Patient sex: M
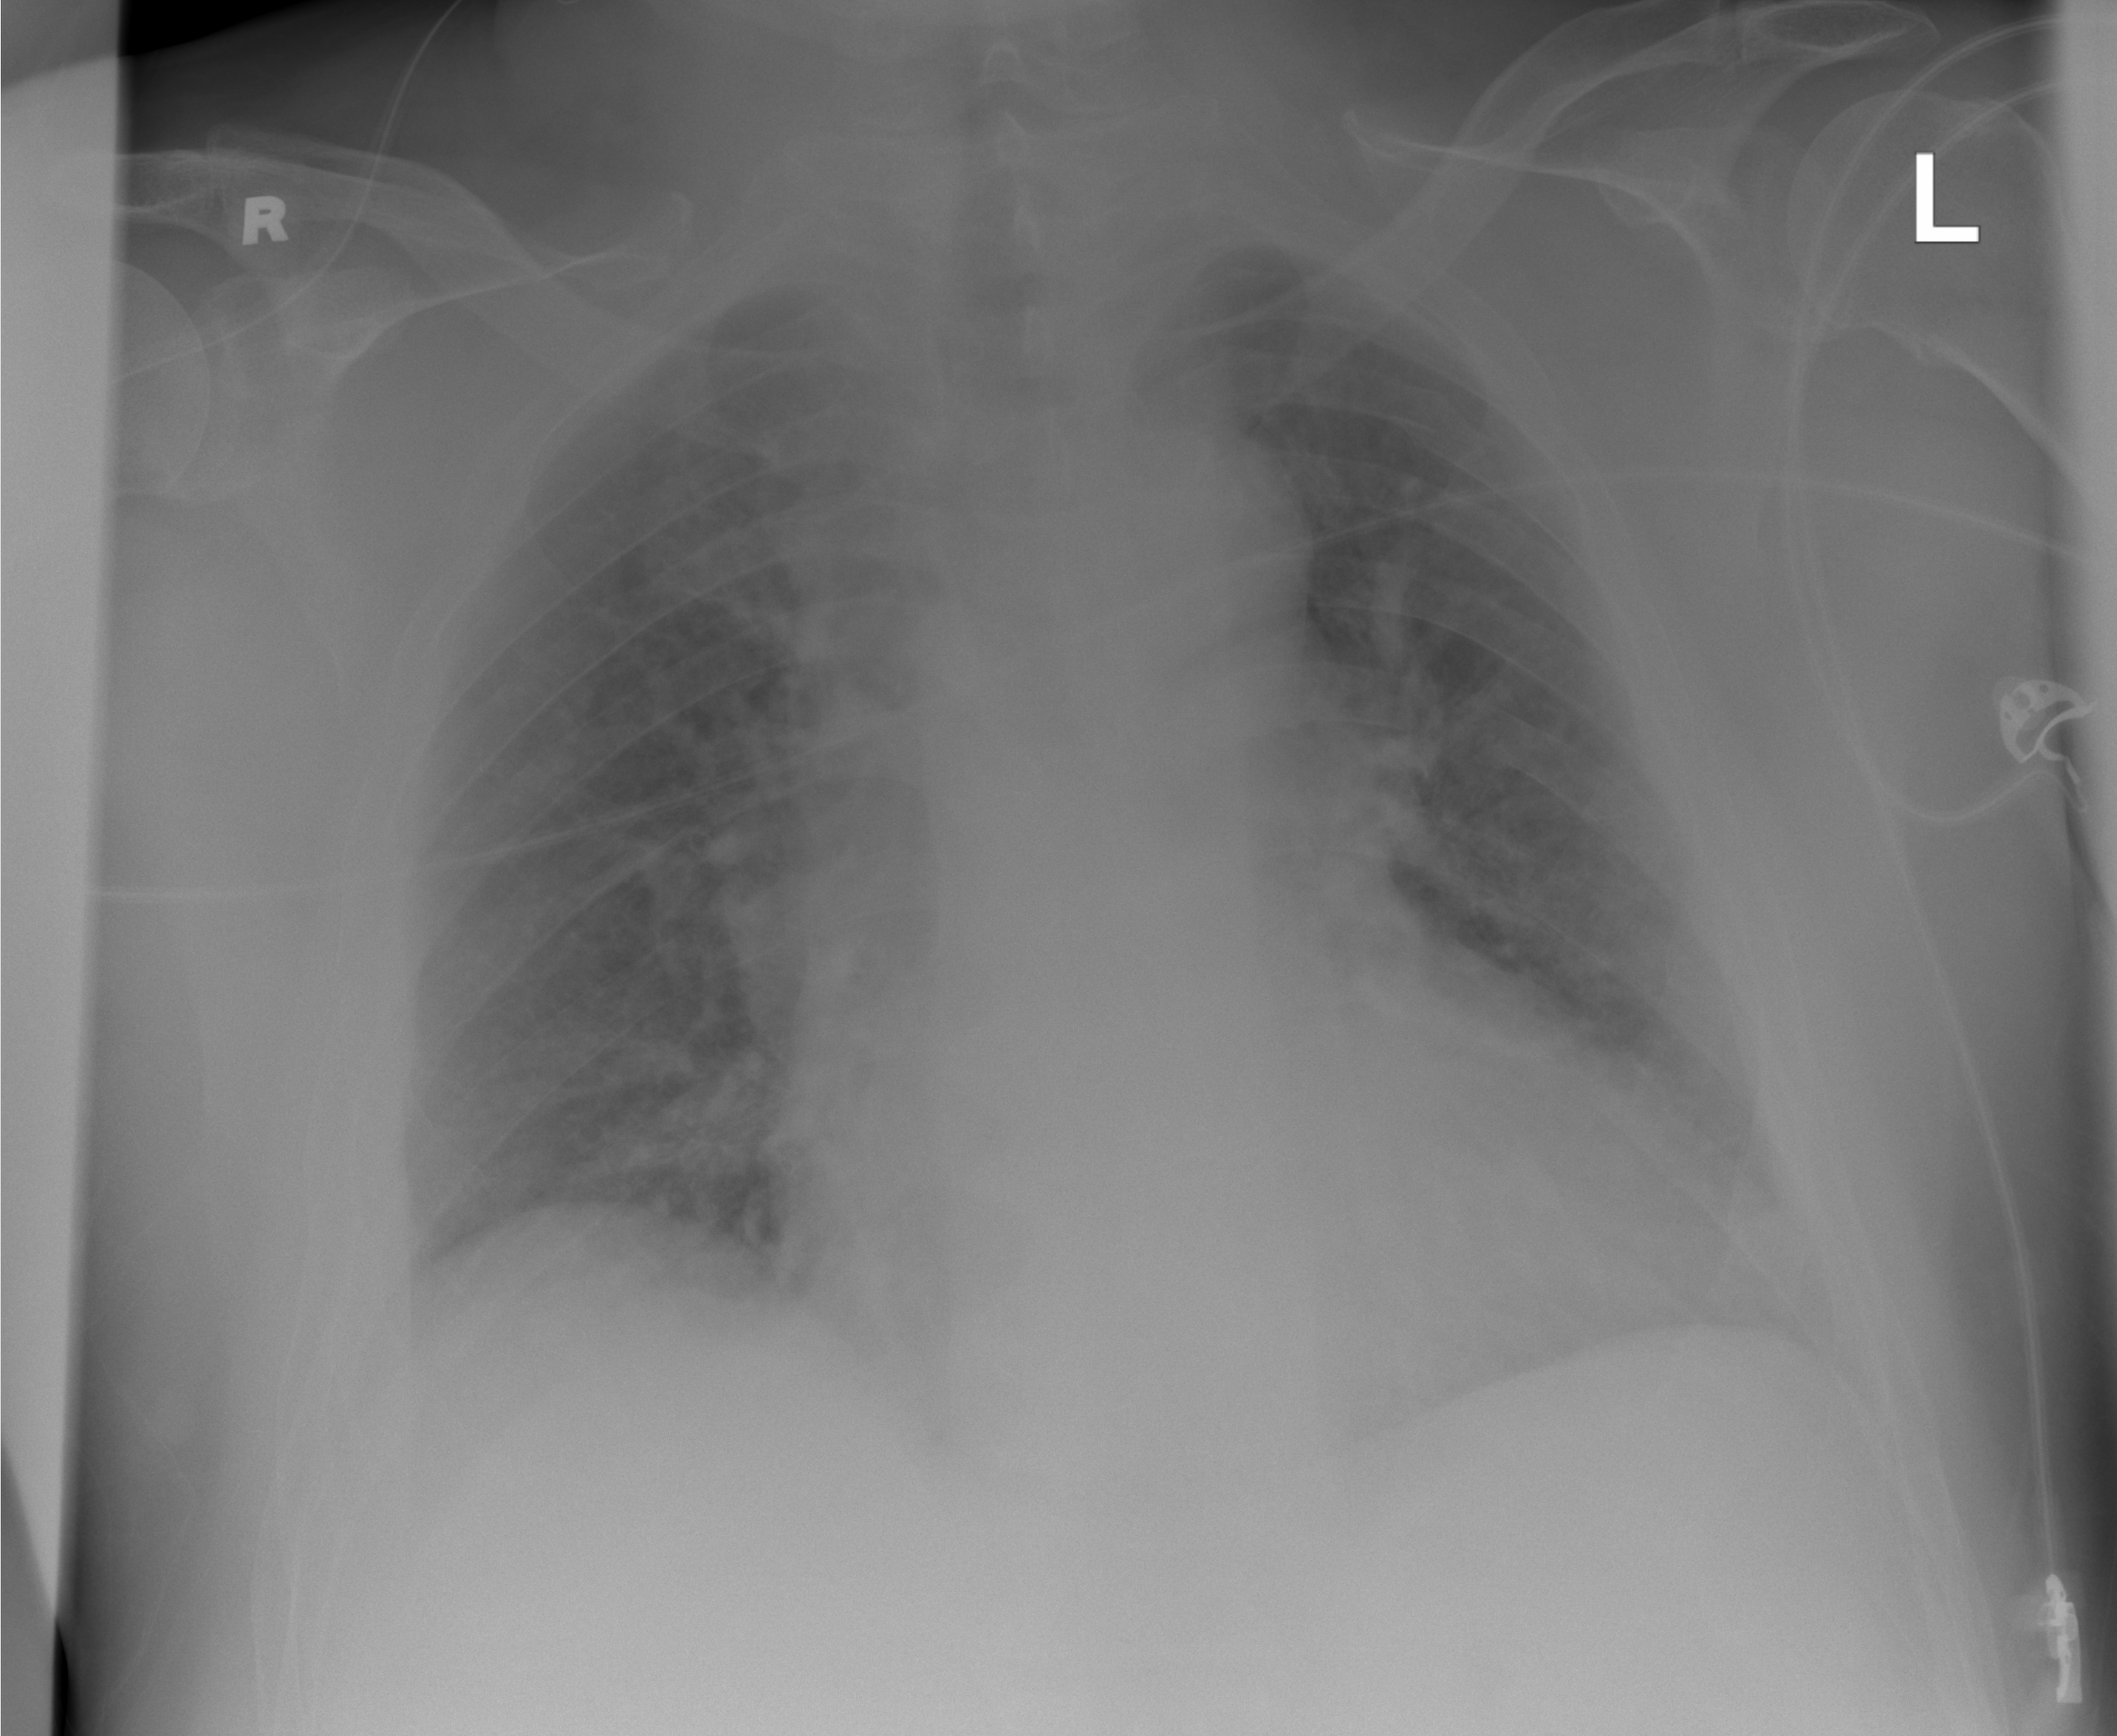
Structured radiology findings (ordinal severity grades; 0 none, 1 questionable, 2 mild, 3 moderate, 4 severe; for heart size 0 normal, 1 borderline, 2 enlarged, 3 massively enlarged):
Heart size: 2
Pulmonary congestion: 1
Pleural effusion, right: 0
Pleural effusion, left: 0
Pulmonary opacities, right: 0
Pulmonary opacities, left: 0
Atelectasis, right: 0
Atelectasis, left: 0